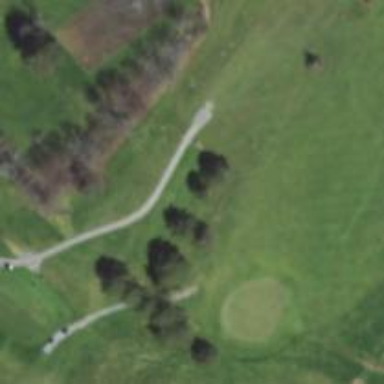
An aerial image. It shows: Golf tee.